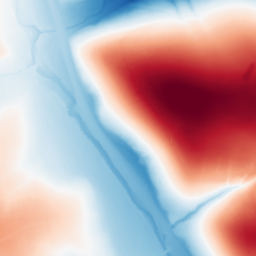
Category: trend_removal
Decomposition family: polynomial_high
Decomposition parameters: degree: 5
Upsampling method: cubic_catmull_rom
Upsampling parameters: scale: 8
Upsampling scale: 8